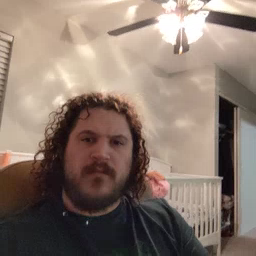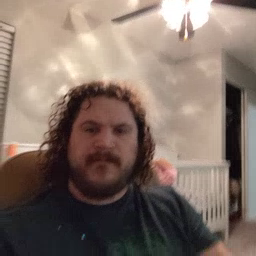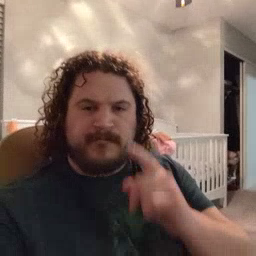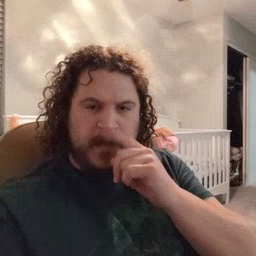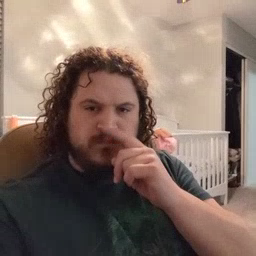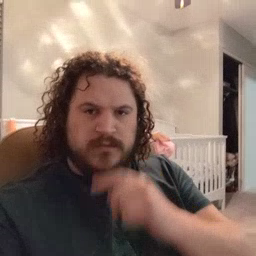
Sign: mouse